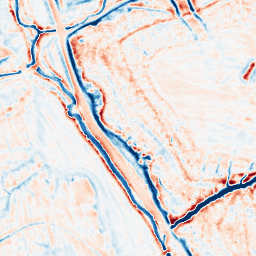
Category: edge_preserving
Decomposition family: bilateral
Decomposition parameters: d: 15
sigma_color: 100
sigma_space: 75
Upsampling method: quintic
Upsampling parameters: scale: 2
Upsampling scale: 2